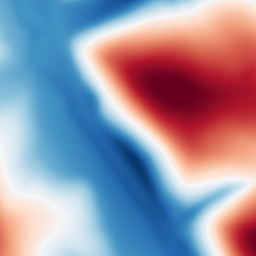
Category: multiscale
Decomposition family: dog
Decomposition parameters: sigma_low: 5
sigma_high: 100
Upsampling method: quintic
Upsampling parameters: scale: 4
Upsampling scale: 4